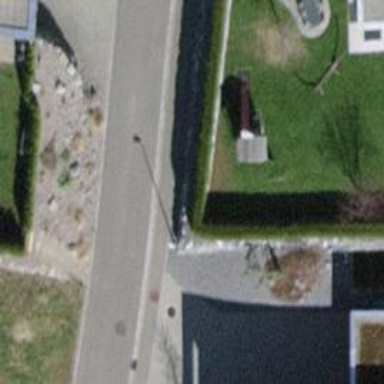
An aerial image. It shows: Hedge barrier.